九年级 · 度量几何学
如图, 正方形 $A B C D$ 内的图形来自中国古代的太极图, 现随机向正方形内掷一枚小针, 则针尖落在黑色区域内的概率为（）

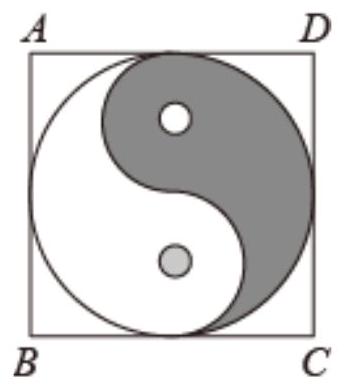
A. $\frac{1}{4}$
B. $\frac{\pi}{4}$
C. $\frac{\pi}{8}$
D. $\frac{1}{3}$

答案: C
解析: 由图可知, 黑色区域是圆面积的一半, 设正方形 $A B C D$ 的边长为 $2 a$, 用黑色区域的面积除以正方形的面积即可.

【详解】解: 设正方形 $A B C D$ 的边长为 $2 a$,

针尖落在黑色区域内的概率 $=\frac{\frac{1}{2} \times \pi \times a^{2}}{4 a^{2}}=\frac{\pi}{8}$.

故选 C.

【点睛】本题主要考查了几何概率的求法, 根据题意将代数关系用面积表示出来, 一般用阴影区域表示所求事件 $(A)$; 然后计算阴影区域的面积在总面积中占的比例, 这个比例即事件 ( $A$ ) 发生的概率.